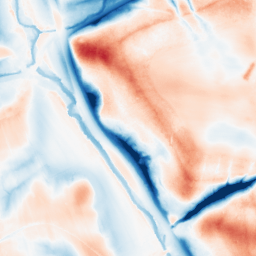
Category: trend_removal
Decomposition family: local_polynomial
Decomposition parameters: window_size: 51
degree: 1
Upsampling method: cubic_catmull_rom
Upsampling parameters: scale: 2
Upsampling scale: 2